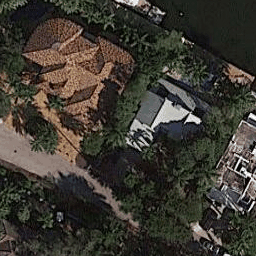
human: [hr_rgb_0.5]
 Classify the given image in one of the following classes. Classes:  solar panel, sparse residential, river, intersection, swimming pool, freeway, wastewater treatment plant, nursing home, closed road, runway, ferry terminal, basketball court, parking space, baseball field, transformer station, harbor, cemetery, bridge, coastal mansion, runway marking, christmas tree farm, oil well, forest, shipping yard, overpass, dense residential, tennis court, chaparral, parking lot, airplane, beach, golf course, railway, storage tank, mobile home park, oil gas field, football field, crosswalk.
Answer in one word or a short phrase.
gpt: coastal mansion